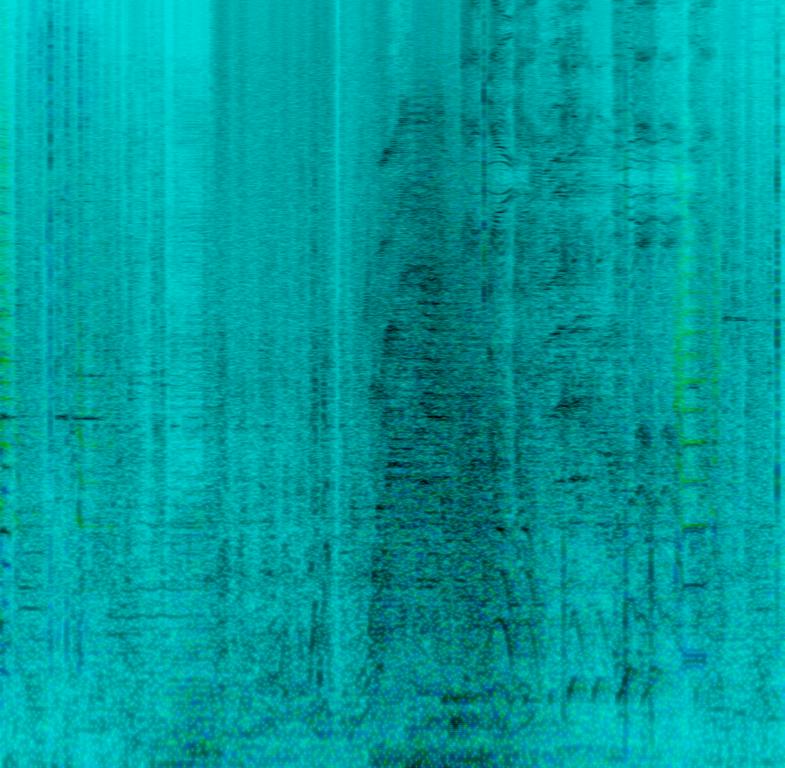
The clip is a combination of various sound effects. There's a general atmospheric buzz of crowd chatter, and there are various beeping and buzzing sounds in the clip. The clip ends with a loud, slamming thud.